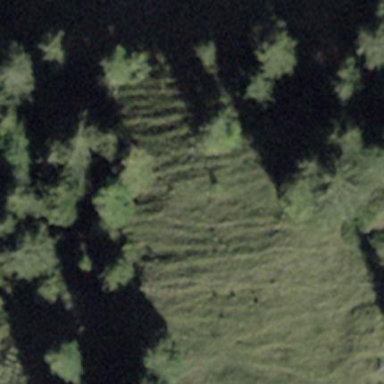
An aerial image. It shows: Forest area.